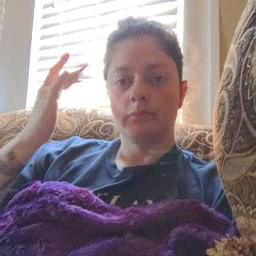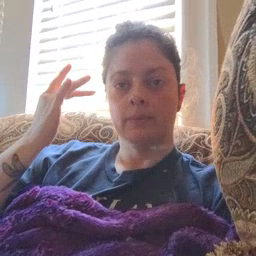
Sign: why